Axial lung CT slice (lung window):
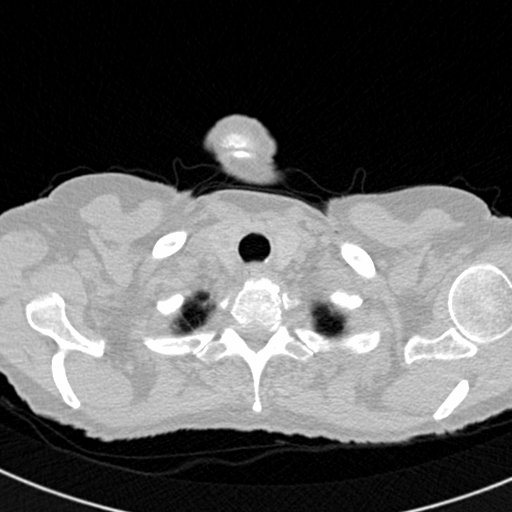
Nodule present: no